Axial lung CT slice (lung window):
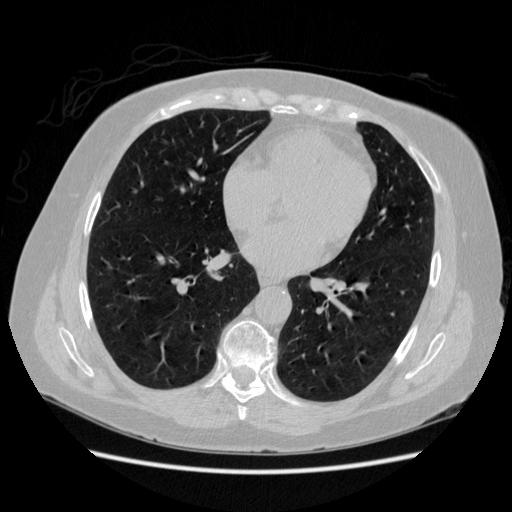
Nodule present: no